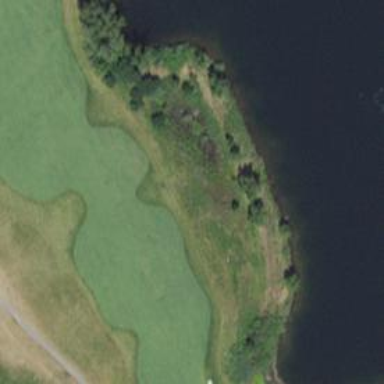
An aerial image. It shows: Grassy area designated as golf fairway.